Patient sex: M
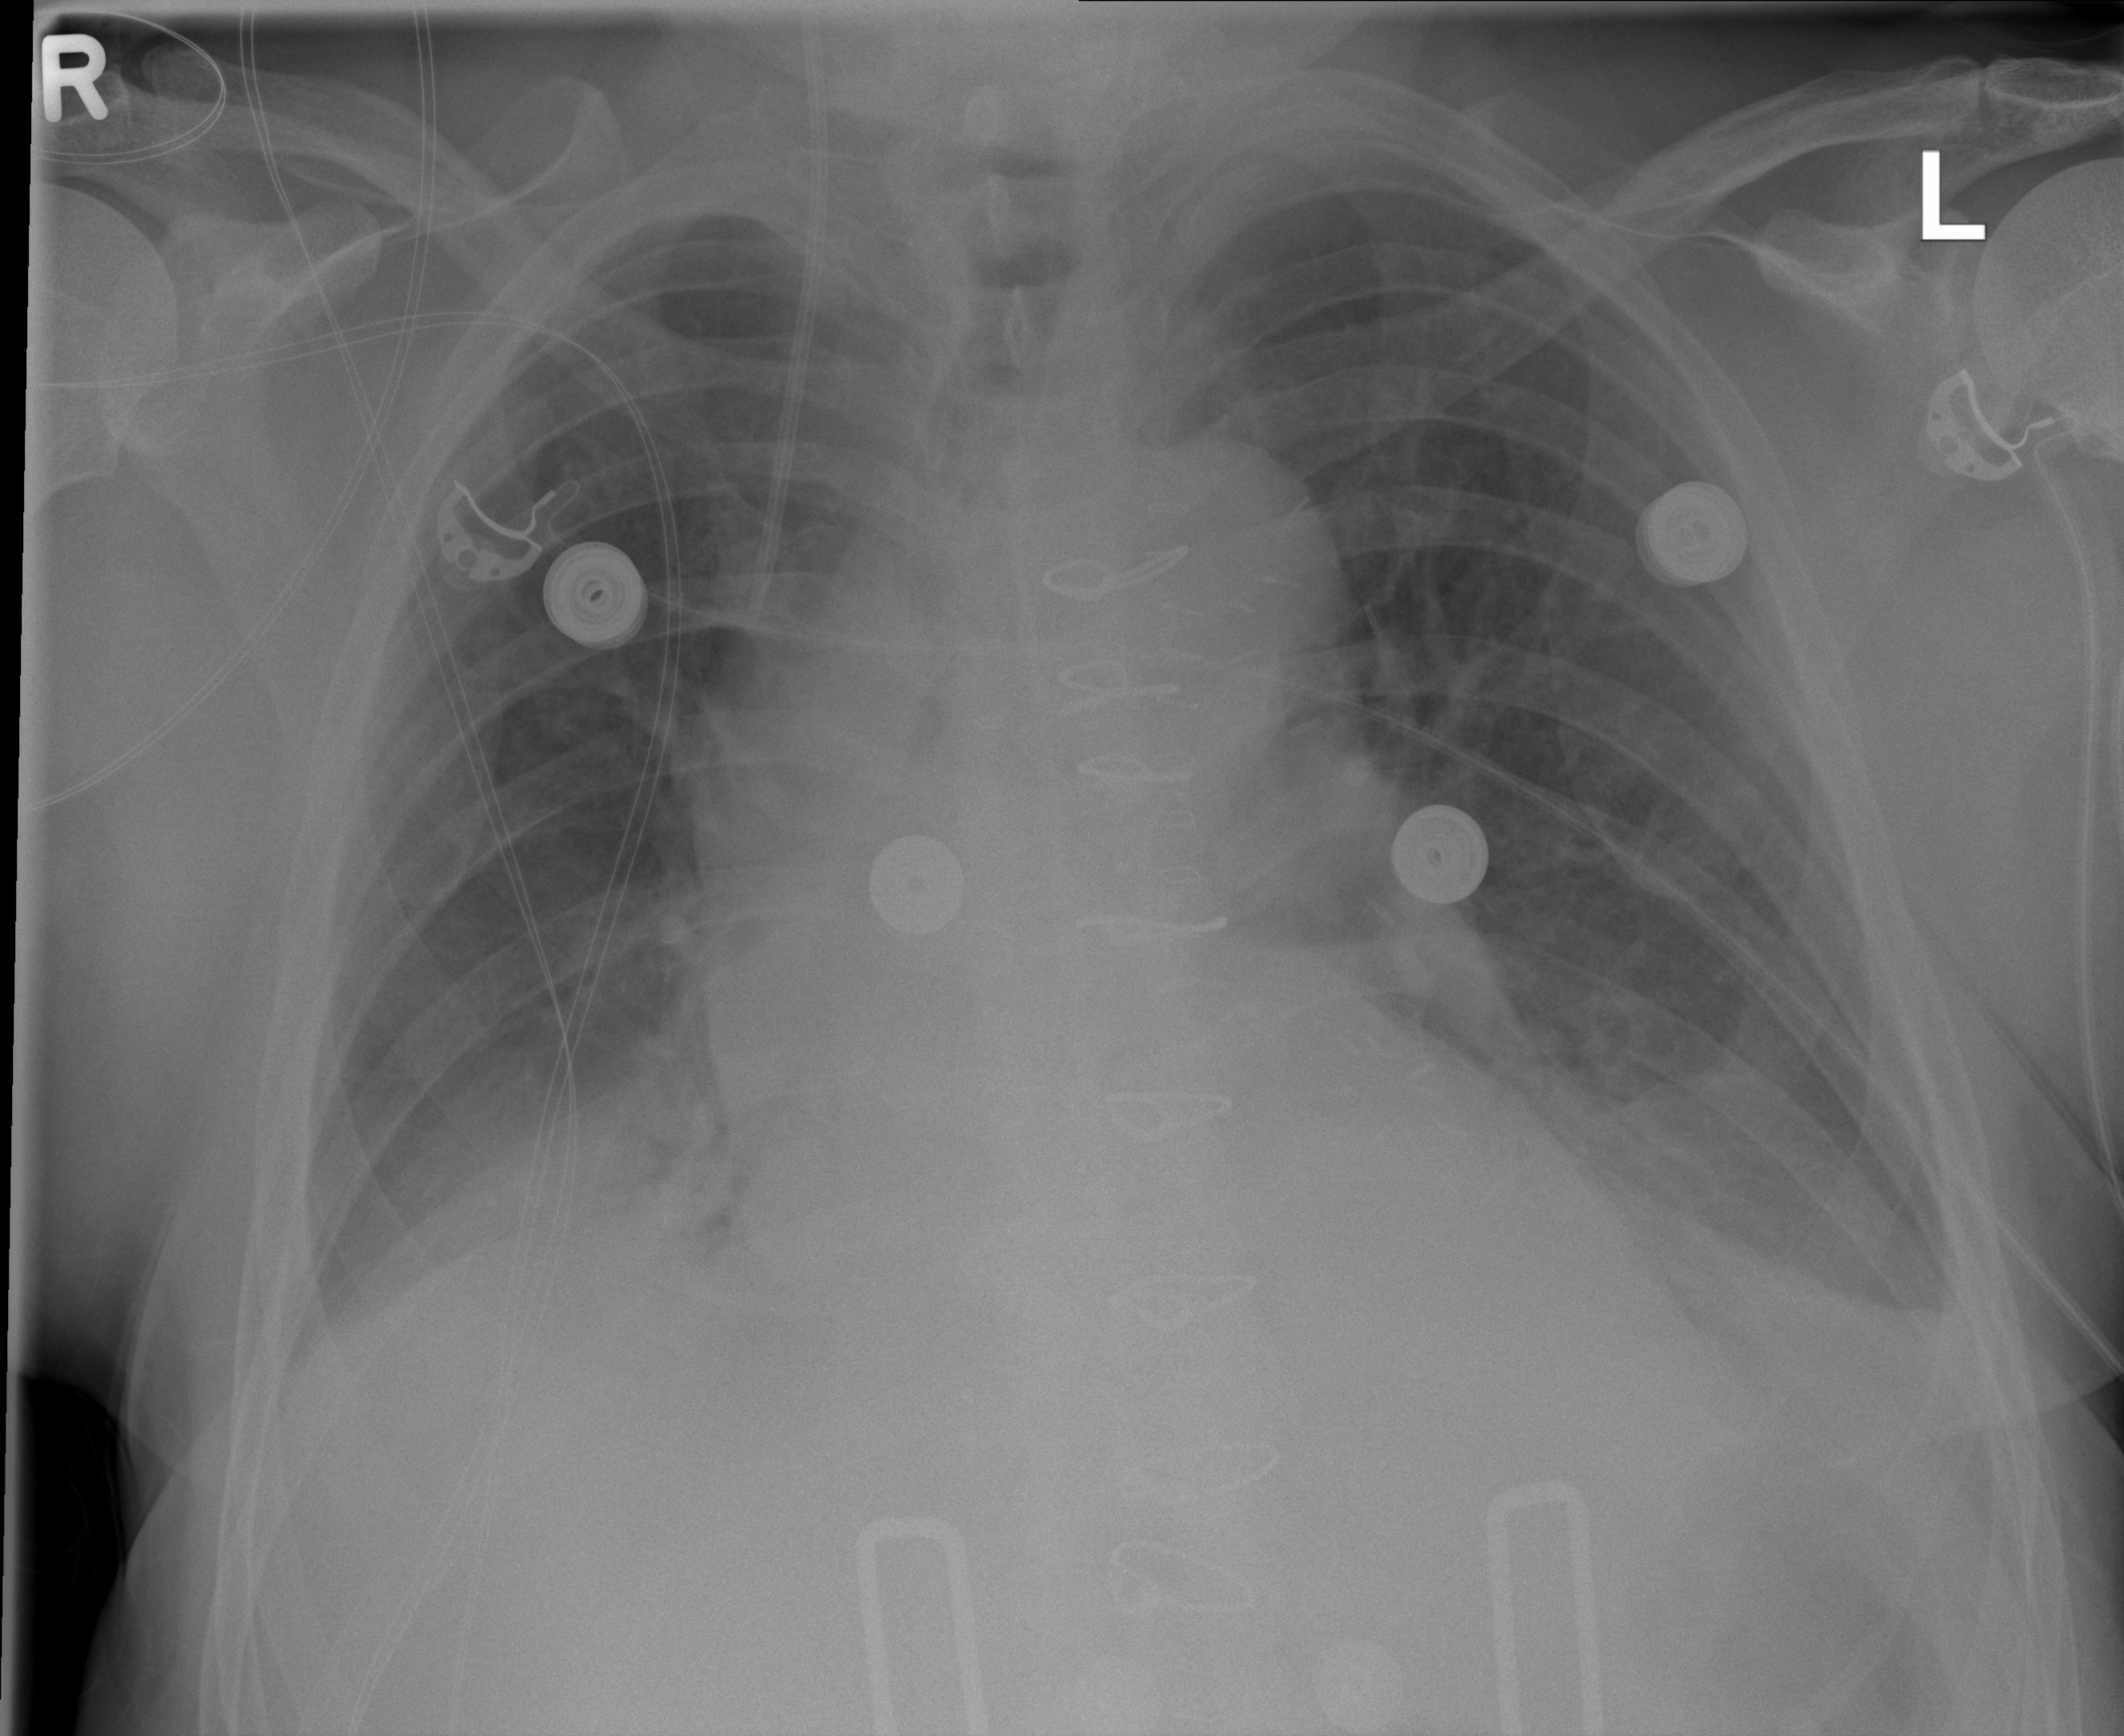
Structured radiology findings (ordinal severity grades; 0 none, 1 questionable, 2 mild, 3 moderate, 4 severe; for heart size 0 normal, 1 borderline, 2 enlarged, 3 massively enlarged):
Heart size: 2
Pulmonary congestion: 0
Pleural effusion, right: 2
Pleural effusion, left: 2
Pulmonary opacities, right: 0
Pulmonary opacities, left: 0
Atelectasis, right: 2
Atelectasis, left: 2